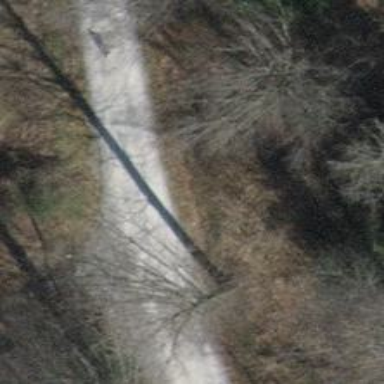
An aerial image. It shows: Steps with fine gravel surface.